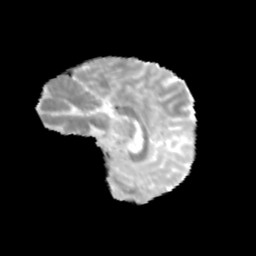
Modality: MD
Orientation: sagittal
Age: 11
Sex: male
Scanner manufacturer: siemens
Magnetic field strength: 3 T
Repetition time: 3.8 s
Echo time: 0.07 s